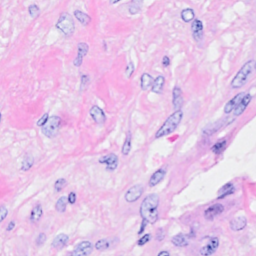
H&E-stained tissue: Breast